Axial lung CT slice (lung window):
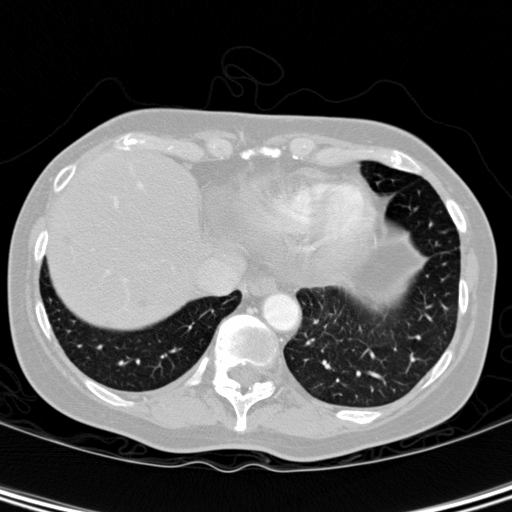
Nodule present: no